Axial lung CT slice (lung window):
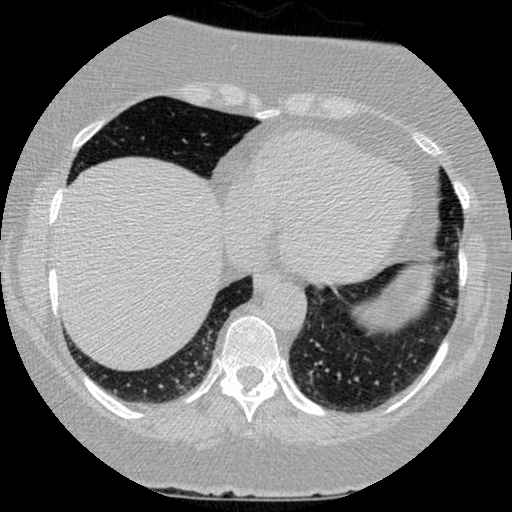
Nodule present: no